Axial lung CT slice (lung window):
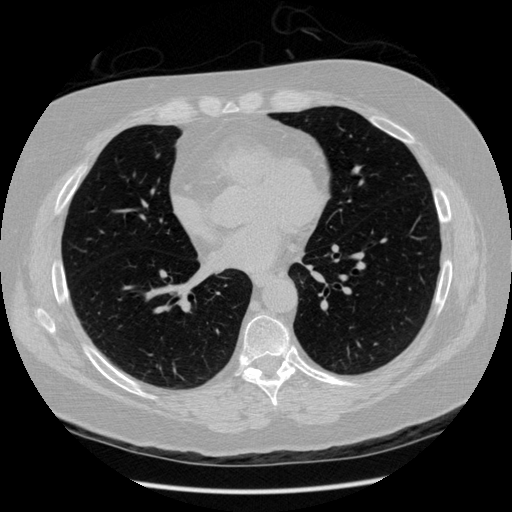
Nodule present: no